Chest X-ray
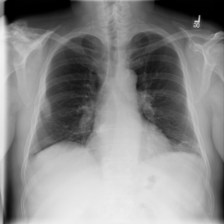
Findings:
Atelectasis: negative
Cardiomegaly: negative
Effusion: negative
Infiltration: negative
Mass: negative
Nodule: negative
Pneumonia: negative
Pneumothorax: negative
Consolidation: negative
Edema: negative
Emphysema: negative
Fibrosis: negative
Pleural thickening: negative
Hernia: negative